Question:
Hi, Attached is the image of the popup where in I'm using rowspan for alignment. Still am not getting the proper alignment.
Here is the Css and MArkup tags. ALL the text boxes shld be left aligned with uniform space between them.
'''
<div id="divDownload" runat="server" visible="true">
<dx:aspxpopupcontrol id="pcDownload" runat="server" showpagescrollbarwhenmodal="true"
clientinstancename="pcDownload" enableclientsideapi="true" modal="True" popuphorizontalalign="WindowCenter"
popupverticalalign="WindowCenter" showheader="false" allowdragging="True" enableanimation="False"
width="600px" autoupdateposition="true" closeaction="CloseButton" visible="true" OnClientClick="">
<ContentCollection>
<dx:PopupControlContentControl ID="PopupControlContentControl4" runat="server"
Width="100%">
<dx:ASPxPanel ID="ASPxPanel3" runat="server">
<PanelCollection>
<dx:PanelContent ID="PanelContent4" runat="server">
<div>
<table class="cChildTable">
<tr>
<td>
<h3>Download</h3>
</td>
</tr>
<tr>
<td class="auto-style1">
<div class="hr">
</div>
<asp:Label ID="lblDownLoadMessages" runat="server" CssClass="cMessageArea"></asp:Label>
</td>
</tr>
</table>
<table class="cChildTable" border="0">
<tr><td style="font:bold" colspan="2"><asp:Label ID="Title" runat="server" Text="Content Link Title"></asp:Label></td></tr>
<tr>
<td style="vertical-align: top;" rowspan="8">
<asp:CheckBox ID="chkImg" runat="server" AutoPostBack="True" Checked="true"/>
</td>
<td rowspan="3" Style="vertical-align:top">
<asp:Image runat="server" ID="imgUpload" Width="80px" Height="80px" Style="top: 0px;" AlternateText="No Image" />
</td>
<td style="vertical-align: top;">
<asp:CheckBox ID="chkName" runat="server" Checked="true"
AutoPostBack="true" />
</td>
<td style="vertical-align: top;width:10%">
<asp:Label ID="lblName" runat="server" Text="Name:" CssClass="cLabelText"></asp:Label>
</td>
<td style="vertical-align: top;">
<asp:TextBox ID="txtName" runat="server" CssClass="cText" Width="300px" MaxLength="75"></asp:TextBox>
</td>
</tr>
<tr>
<td>
<asp:CheckBox ID="chkCompany" runat="server" Checked="true"
AutoPostBack="true" />
</td>
<td>
<asp:Label ID="lblCompany" runat="server" Text="Company:" CssClass="cLabelText"></asp:Label>
</td>
<td>
<asp:TextBox ID="txtCompany" runat="server" CssClass="cText" Width="300px" MaxLength="75"></asp:TextBox>
</td>
</tr>
<tr>
<td>
<asp:CheckBox ID="chkAddress" runat="server" Checked="true"
AutoPostBack="true" />
</td>
<td >
<asp:Label ID="lblAddress" runat="server" Text="Address:" CssClass="cLabelText"></asp:Label>
</td>
<td>
<asp:TextBox ID="txtAddress" runat="server" CssClass="cText" Width="300px" MaxLength="75"></asp:TextBox>
</td>
</tr>
<tr>
<td rowspan="5" style="vertical-align:top; text-align:center; padding-top:0.25em"><asp:LinkButton ID="lnkAddImg" runat="server" Text="Add" target="_blank"> </asp:LinkButton></td>
<td>
<asp:CheckBox ID="chkCtyStateZip" runat="server" Checked="true"
AutoPostBack="true" />
</td>
<td style="width:auto">
<asp:Label ID="lblCtyStateZip" runat="server" Text="City, State Zip:" Width="77px" CssClass="cLabelText"></asp:Label>
</td>
<td>
<asp:TextBox ID="txtCtyStateZip" runat="server" CssClass="cText" Width="300px" MaxLength="75"></asp:TextBox>
</td>
</tr>
<tr>
<td>
<asp:CheckBox ID="chkPhone" runat="server" Checked="true"
AutoPostBack="true" />
</td>
<td>
<asp:Label ID="lblPhone" runat="server" Text="Phone:" CssClass="cLabelText"></asp:Label>
</td>
<td>
<asp:TextBox ID="txtPhone" runat="server" CssClass="cText" Width="150px" MaxLength="75"></asp:TextBox>
</td>
</tr>
<tr>
<td>
<asp:CheckBox ID="chkFax" runat="server" Checked="true"
AutoPostBack="true" />
</td>
<td>
<asp:Label ID="lblFax" runat="server" Text="Fax:" CssClass="cLabelText"></asp:Label>
</td>
<td>
<asp:TextBox ID="txtFax" runat="server" CssClass="cText" Width="150px" MaxLength="75"></asp:TextBox>
</td>
</tr>
<tr>
<td>
<asp:CheckBox ID="chkEmail" runat="server" Checked="true"
AutoPostBack="true" />
</td>
<td>
<asp:Label ID="lblEmail" runat="server" Text="Email:" CssClass="cLabelText"></asp:Label>
</td>
<td>
<asp:TextBox ID="txtEmail" runat="server" CssClass="cText" Width="150px" MaxLength="75"></asp:TextBox>
</td>
</tr>
<tr>
<td>
<asp:CheckBox ID="chkOther" runat="server" Checked="true"
AutoPostBack="true" />
</td>
<td>
<asp:Label ID="lblOther" runat="server" Text="Other:" Width="90px" CssClass="cLabelText"></asp:Label>
</td>
<td>
<asp:TextBox ID="txtOther" runat="server" CssClass="cText" Width="150px" MaxLength="75"></asp:TextBox>
</td>
</tr>
<tr>
<td colspan="5">
<div class="buttons">
<span id="span2" class="cBtnLeft"><span class="cBtnMid"><span class="cBtnRight">
<asp:Button ID="btnDownLoad" runat="server" Width="65px" CssClass="cBtnRight" Text="Download"
OnClick="btnDownLoad_Click"/>
</span></span></span><span id="span1" class="cBtnLeft"><span class="cBtnMid"><span
class="cBtnRight">
<asp:Button ID="btnCancel" runat="server" Width="65px" CssClass="cBtnRight" Text="Cancel"
Visible="true" OnClick="btnCancel_Click" />
</span></span></span>
</div>
</td>
</tr>
</table>
</div>
</dx:PanelContent>
</PanelCollection>
</dx:ASPxPanel>
</dx:PopupControlContentControl>
</ContentCollection>
</dx:aspxpopupcontrol>
</div>
CSSClass for .clabeltext
.cLabelText {
border-right:none;
height:19px;
font-family: Arial;
font-size:9pt;
text-align: left !important;
color:#464646;
font-weight:normal;
width:2px;
}
.cTextSearch{ /* Using TextBox Style Old Name RDFormText*/
clear:both;
padding:0px 2px 0px 2px;
height:19px;
border:1px solid #cdc9c9;
font-family:Arial;
font-size:12px;
color: #464646; /* previous light color color:#959595; */
text-align:left;
resize: none;
}
'''
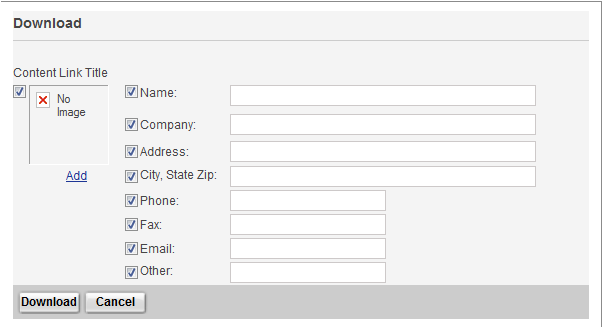
Answer: '''
<td style="vertical-align: top;">
<asp:CheckBox ID="chkName" runat="server" Checked="true"
AutoPostBack="true" />
</td>
<td style="vertical-align: top;width:10%">
<asp:Label ID="lblName" runat="server" Text="Name:" CssClass="cLabelText"></asp:Label>
</td>
<td style="vertical-align: top;">
<asp:TextBox ID="txtName" runat="server" CssClass="cText" Width="300px" MaxLength="75"></asp:TextBox>
</td>
'''
Remove 'style="vertical-align: top;"' from this code
because it's only aligned the checkbox, name textbox in top of the row.. the default is alignment is middle, so you just remove the style 'vertical-align:top' for those elements ... That's all